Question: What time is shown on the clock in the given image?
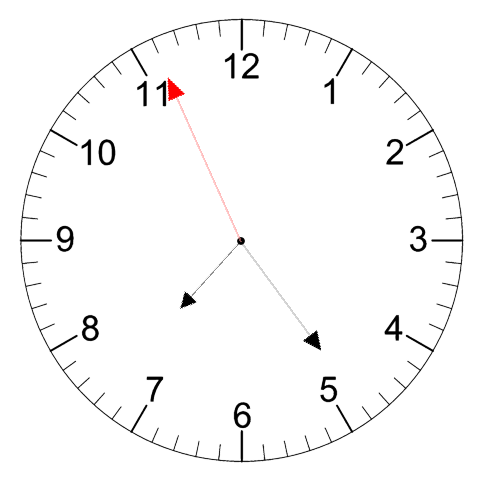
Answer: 07:23:56